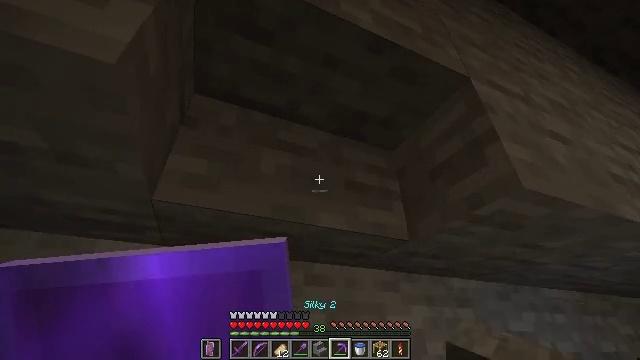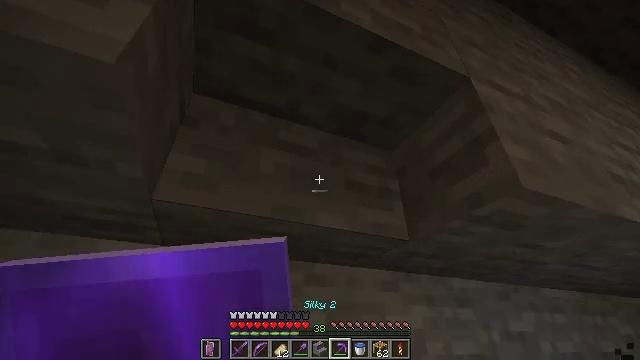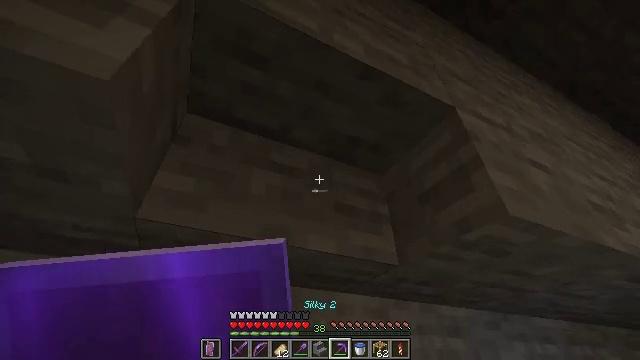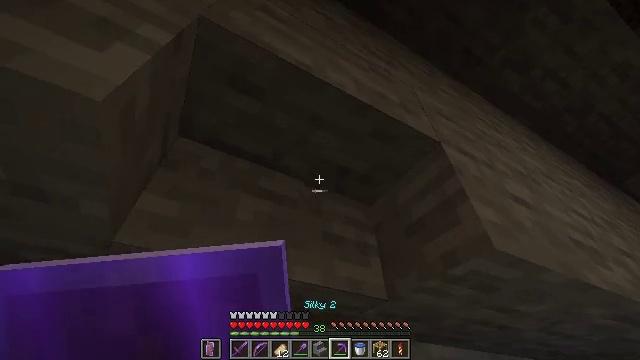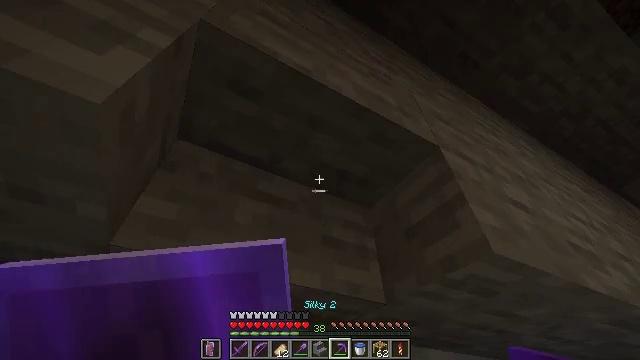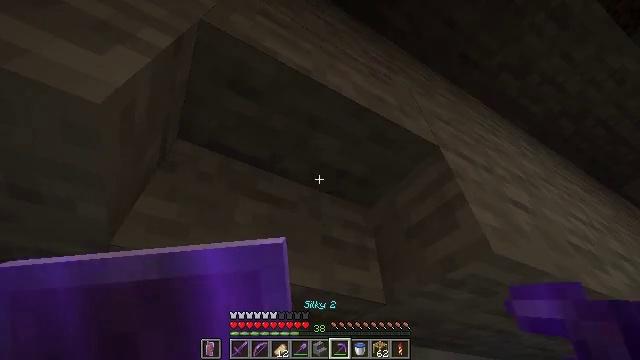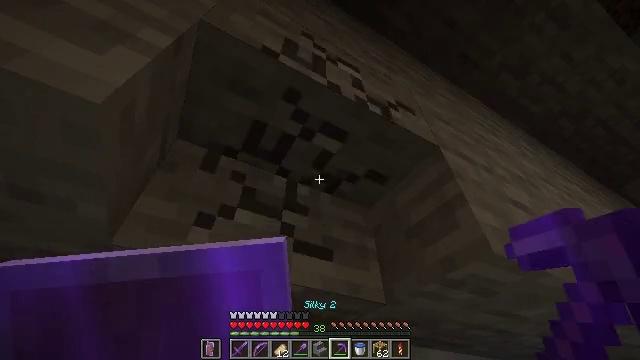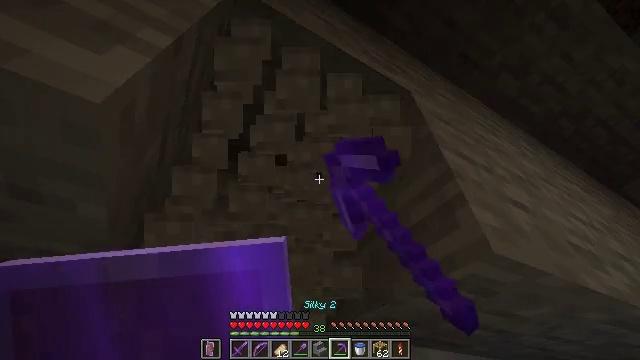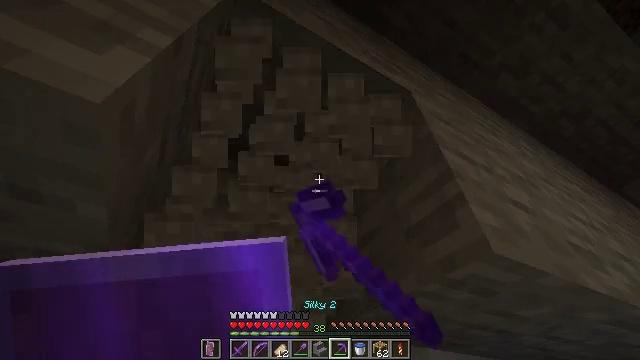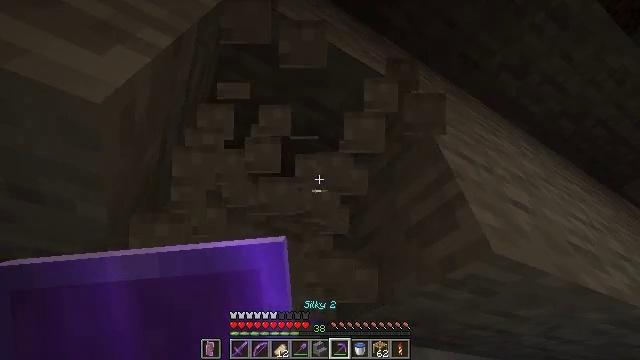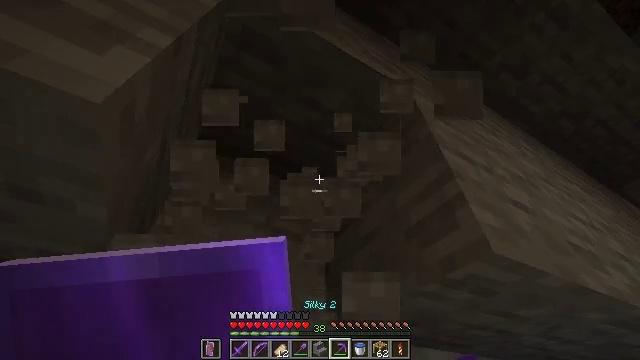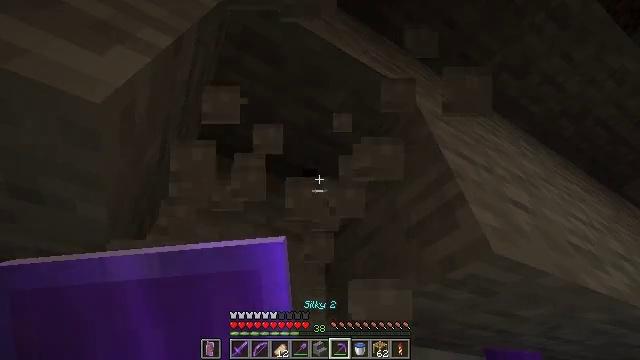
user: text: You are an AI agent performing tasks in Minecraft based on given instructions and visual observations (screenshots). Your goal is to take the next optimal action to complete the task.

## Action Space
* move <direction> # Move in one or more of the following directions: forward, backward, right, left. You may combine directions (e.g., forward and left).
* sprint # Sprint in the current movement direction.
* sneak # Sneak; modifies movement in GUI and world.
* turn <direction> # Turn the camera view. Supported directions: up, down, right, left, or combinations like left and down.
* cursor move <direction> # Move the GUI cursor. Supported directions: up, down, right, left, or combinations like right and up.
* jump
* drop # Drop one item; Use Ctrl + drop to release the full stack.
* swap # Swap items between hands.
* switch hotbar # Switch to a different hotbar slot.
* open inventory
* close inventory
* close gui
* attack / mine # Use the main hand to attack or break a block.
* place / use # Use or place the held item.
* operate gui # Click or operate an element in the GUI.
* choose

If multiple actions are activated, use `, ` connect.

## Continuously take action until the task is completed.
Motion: motion action
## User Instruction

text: Attack the stone stairs to collect them.
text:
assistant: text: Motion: no_op
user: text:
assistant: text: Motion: turn right and up
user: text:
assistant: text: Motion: turn right and up
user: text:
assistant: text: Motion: no_op
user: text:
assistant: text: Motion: no_op
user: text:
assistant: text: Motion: attack / mine
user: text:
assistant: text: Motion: attack / mine
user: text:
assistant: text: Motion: attack / mine
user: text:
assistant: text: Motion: attack / mine
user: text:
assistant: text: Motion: attack / mine
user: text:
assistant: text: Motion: no_op
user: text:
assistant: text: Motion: no_op